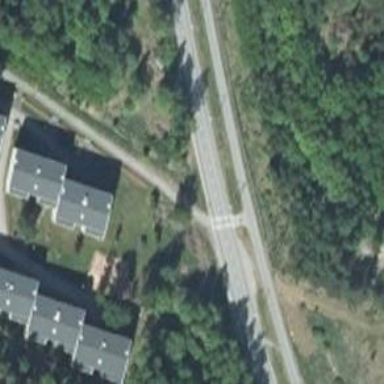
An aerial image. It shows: Tertiary road.